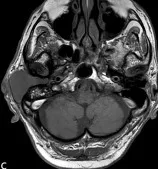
(case 8) An 84-year-old man had a 36mm max diameter ceruminous pleomorphic adenoma in the right EAC protruding out from the EAC and extending to the parotid (behind the mass, cholesteatoma was found in the EAC). MRI :T1 low intensity.
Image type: radiology (mri)